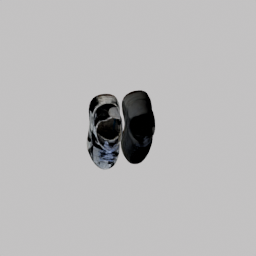
Label: people